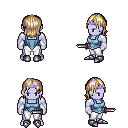
a pixel art fantasy rpg character, male body template, dark elf, purple skin, blue vest, white pants, white blonde long bangs hairstyle, purple tiara, white cloth bracers, metal boots, dagger, four views (front, back, left, right), 2x2 character sprite sheet, small pixel art, hard edges, no anti-aliasing